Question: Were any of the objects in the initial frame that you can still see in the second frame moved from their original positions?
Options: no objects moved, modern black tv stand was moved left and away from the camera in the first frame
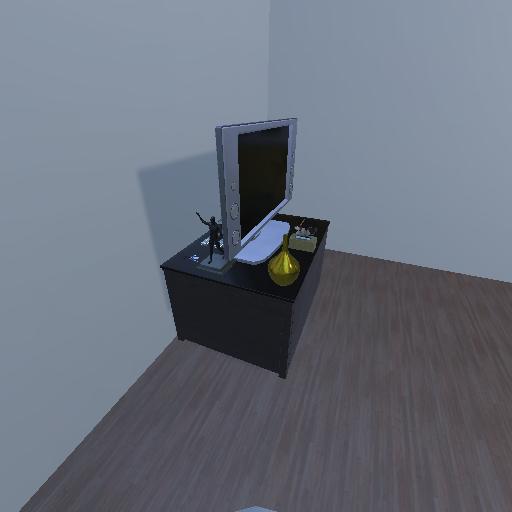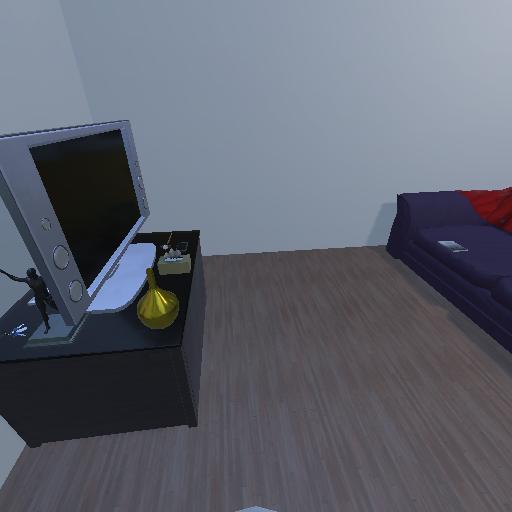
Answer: no objects moved